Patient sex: M
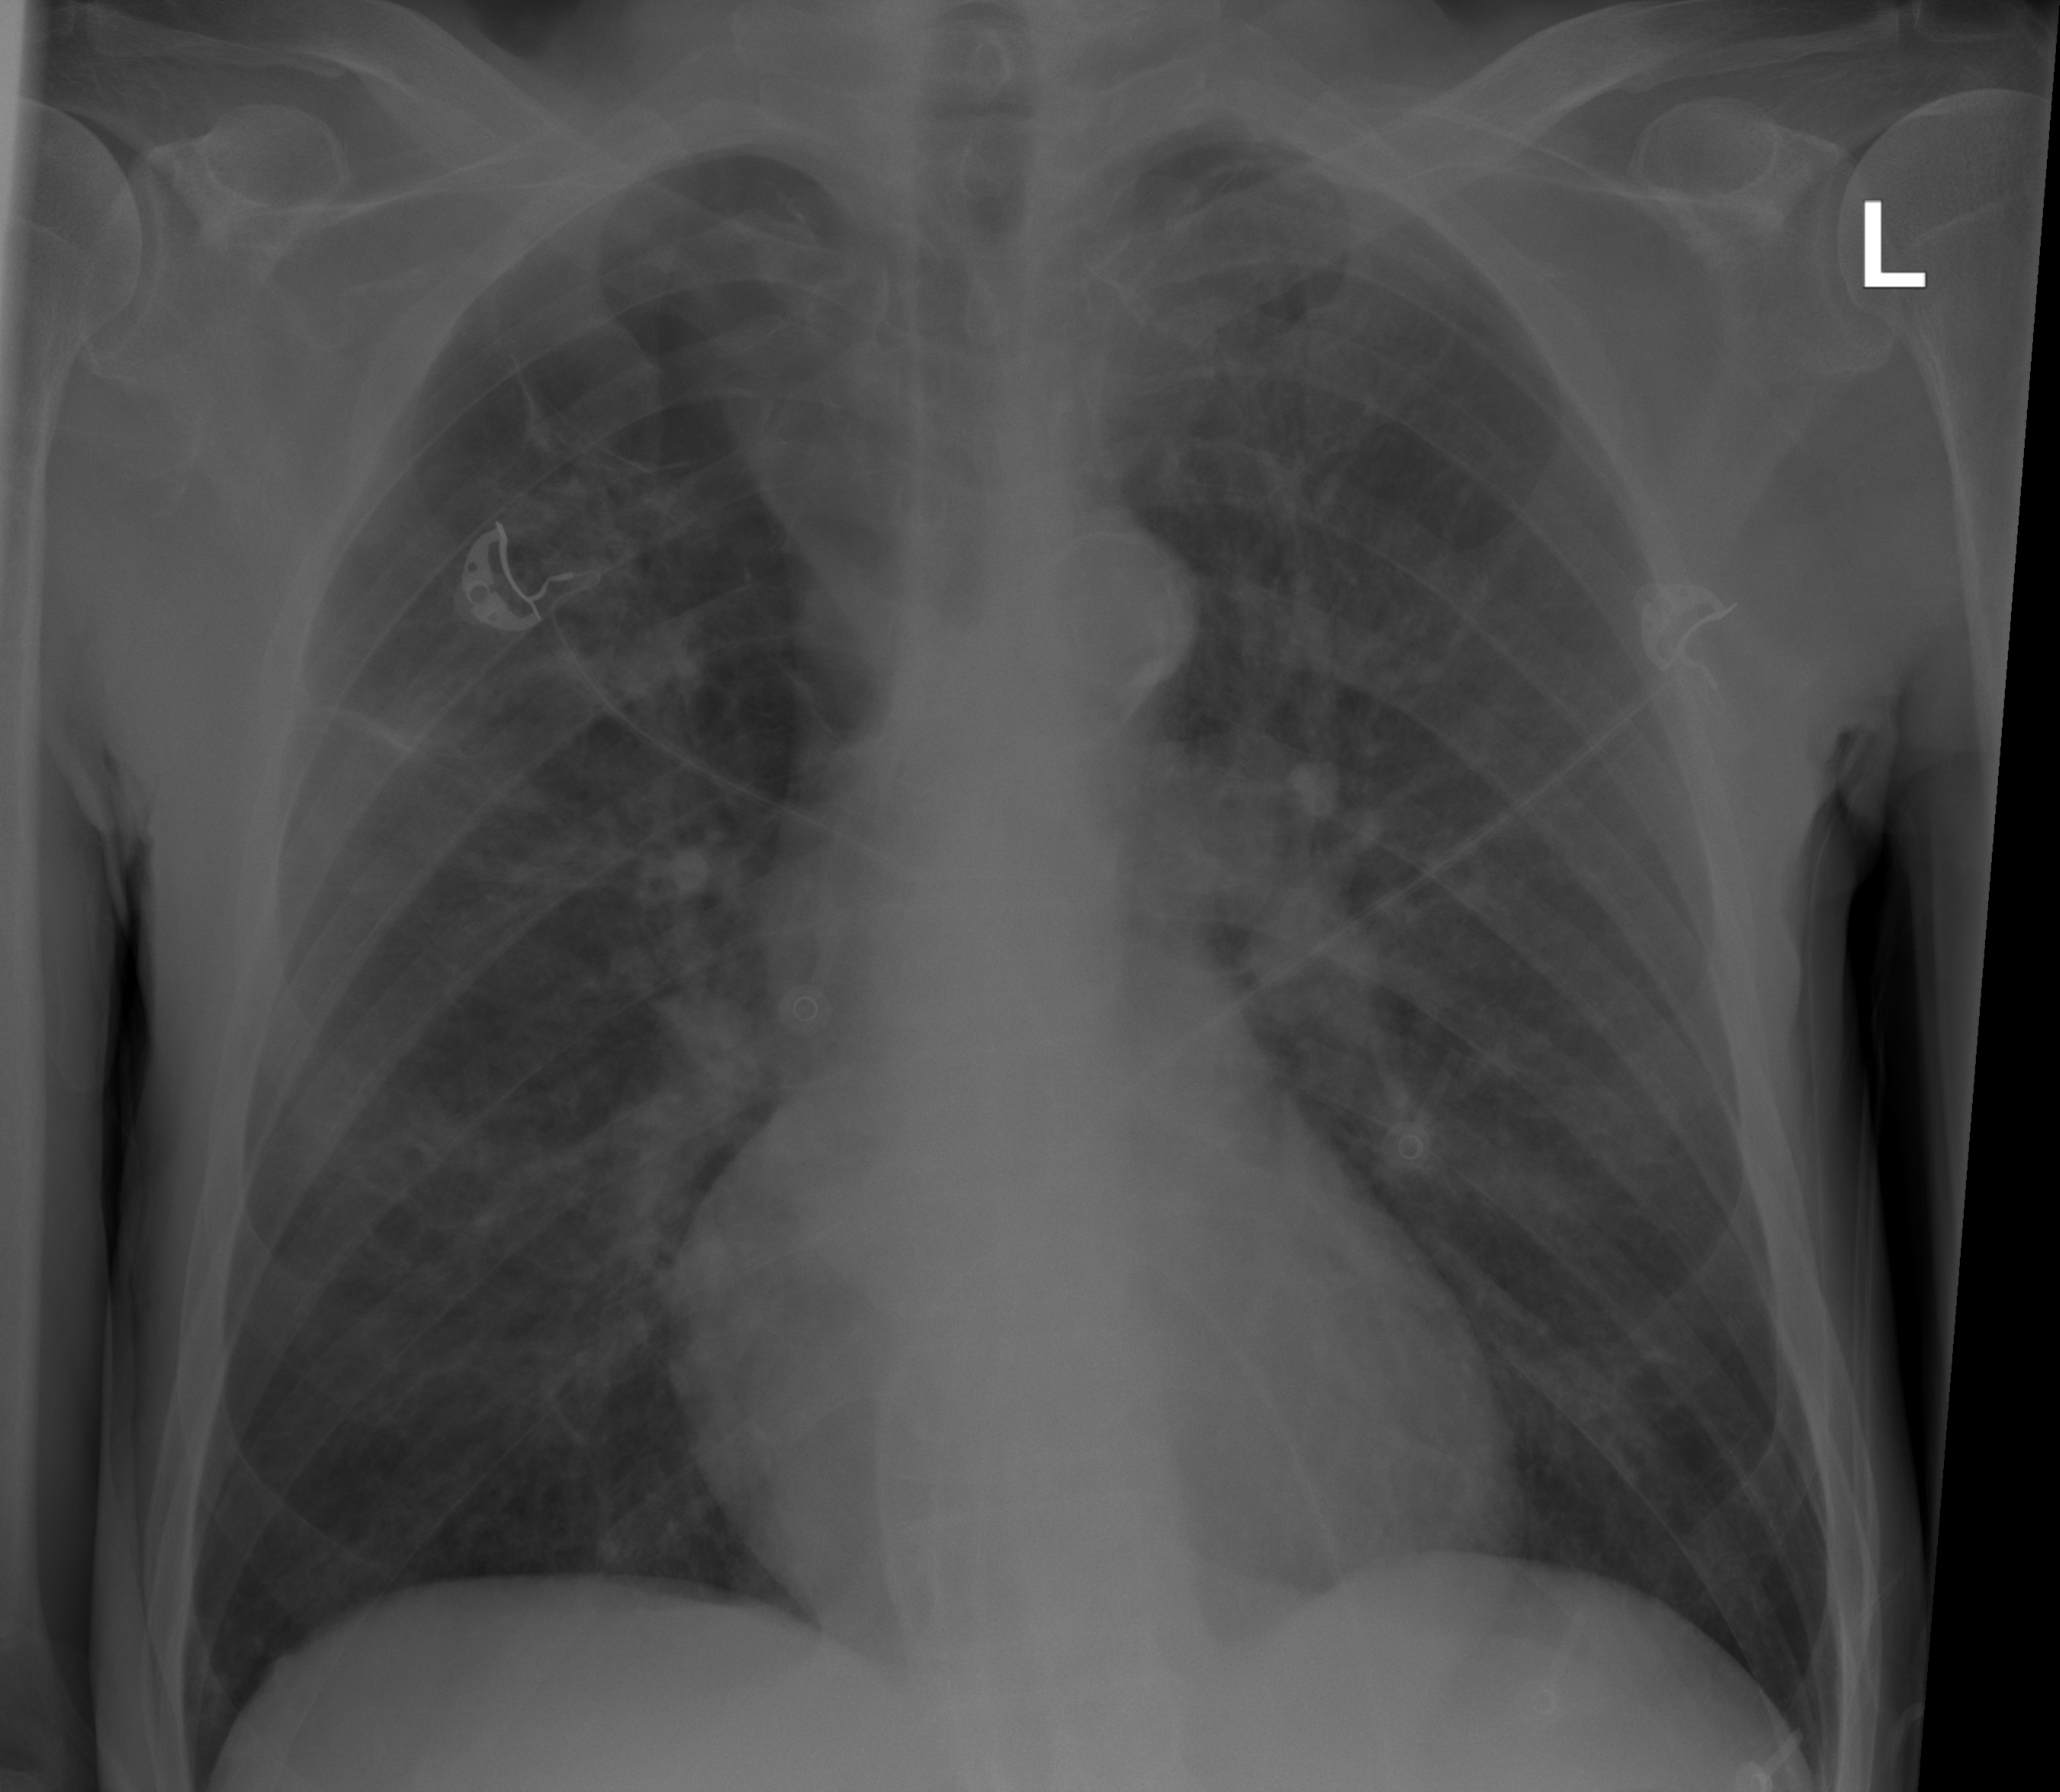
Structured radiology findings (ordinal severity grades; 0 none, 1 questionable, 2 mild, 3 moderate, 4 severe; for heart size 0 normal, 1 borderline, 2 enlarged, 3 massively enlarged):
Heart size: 0
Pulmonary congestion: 0
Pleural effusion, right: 0
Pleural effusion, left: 0
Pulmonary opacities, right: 2
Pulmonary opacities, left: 3
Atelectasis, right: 0
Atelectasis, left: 0